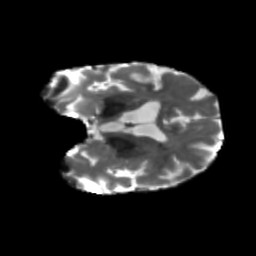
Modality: T2w
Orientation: coronal
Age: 64
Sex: male
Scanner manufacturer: siemens
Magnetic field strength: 3 T
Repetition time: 5.25 s
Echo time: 0.08 s